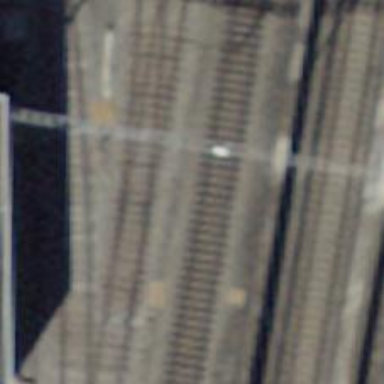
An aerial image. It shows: Railway switch.